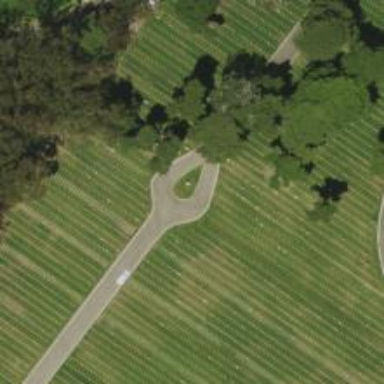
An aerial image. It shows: Memorial site with historic significance.